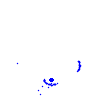
Particle: kaon